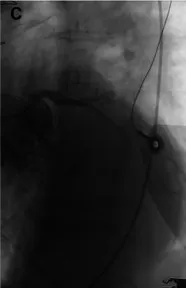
(B,C) Unobstructed coronary ostia with good patency.
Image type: radiology (x_ray)